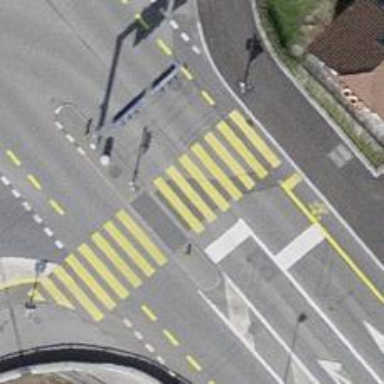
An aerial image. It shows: Crossing with traffic signals and central island.